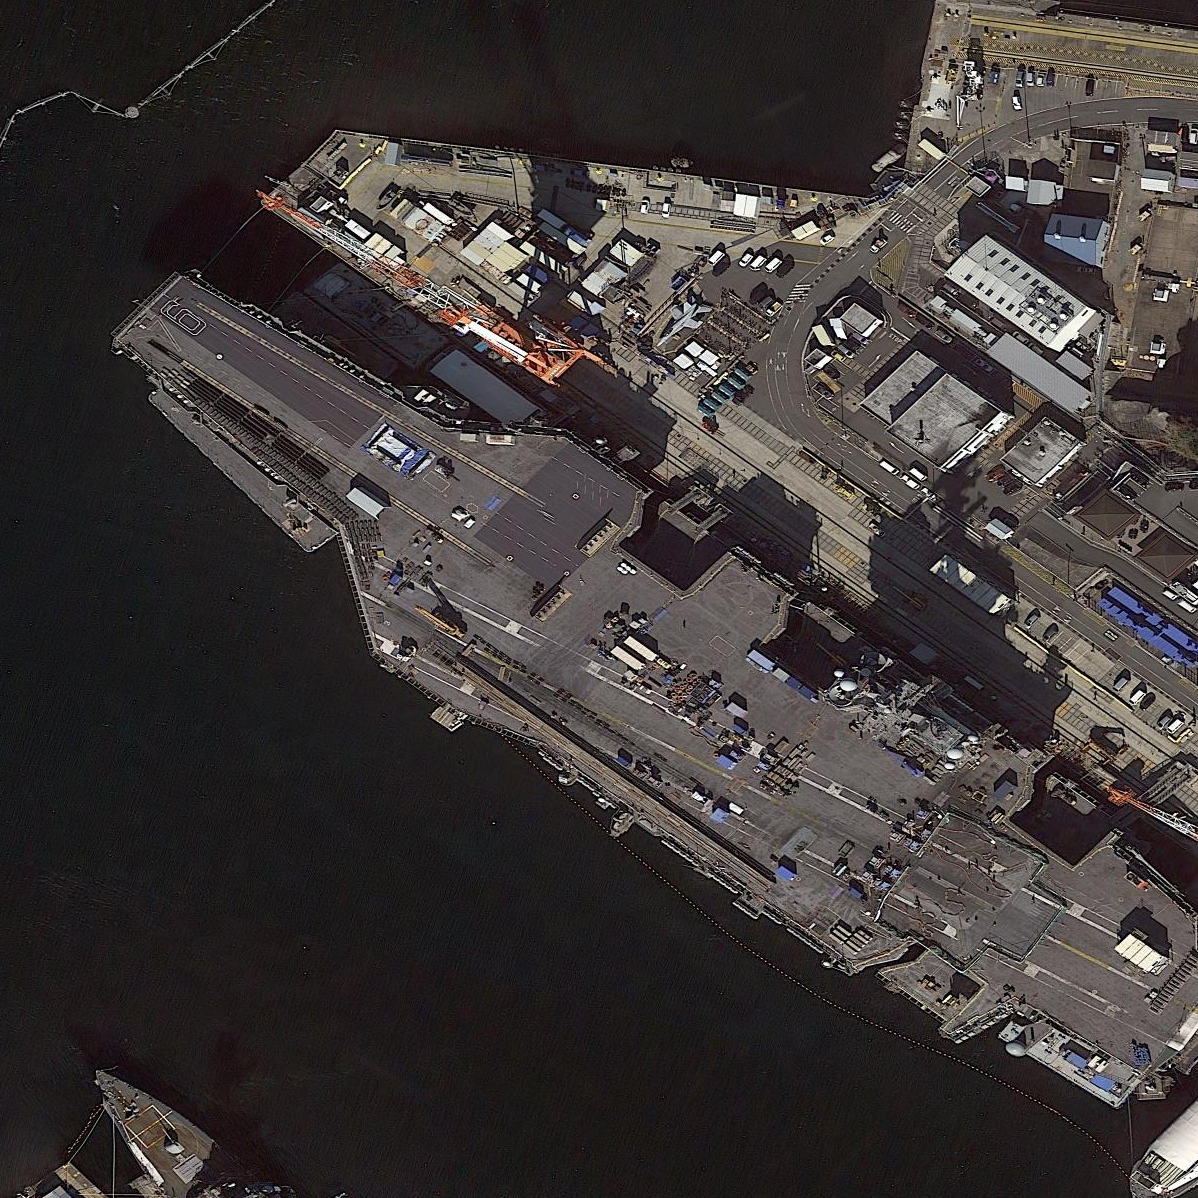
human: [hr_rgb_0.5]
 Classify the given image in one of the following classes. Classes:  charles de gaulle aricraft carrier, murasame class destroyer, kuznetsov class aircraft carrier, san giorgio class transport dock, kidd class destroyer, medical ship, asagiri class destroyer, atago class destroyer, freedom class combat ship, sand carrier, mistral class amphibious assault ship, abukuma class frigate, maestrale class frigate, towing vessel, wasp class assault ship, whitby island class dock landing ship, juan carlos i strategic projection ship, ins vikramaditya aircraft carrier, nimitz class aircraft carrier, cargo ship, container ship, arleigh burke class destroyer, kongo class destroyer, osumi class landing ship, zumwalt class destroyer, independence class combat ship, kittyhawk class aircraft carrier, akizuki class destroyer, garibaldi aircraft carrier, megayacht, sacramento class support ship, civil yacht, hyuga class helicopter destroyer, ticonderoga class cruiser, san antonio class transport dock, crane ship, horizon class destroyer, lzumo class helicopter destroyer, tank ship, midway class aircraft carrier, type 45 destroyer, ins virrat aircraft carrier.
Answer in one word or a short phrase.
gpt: Nimitz class aircraft carrier